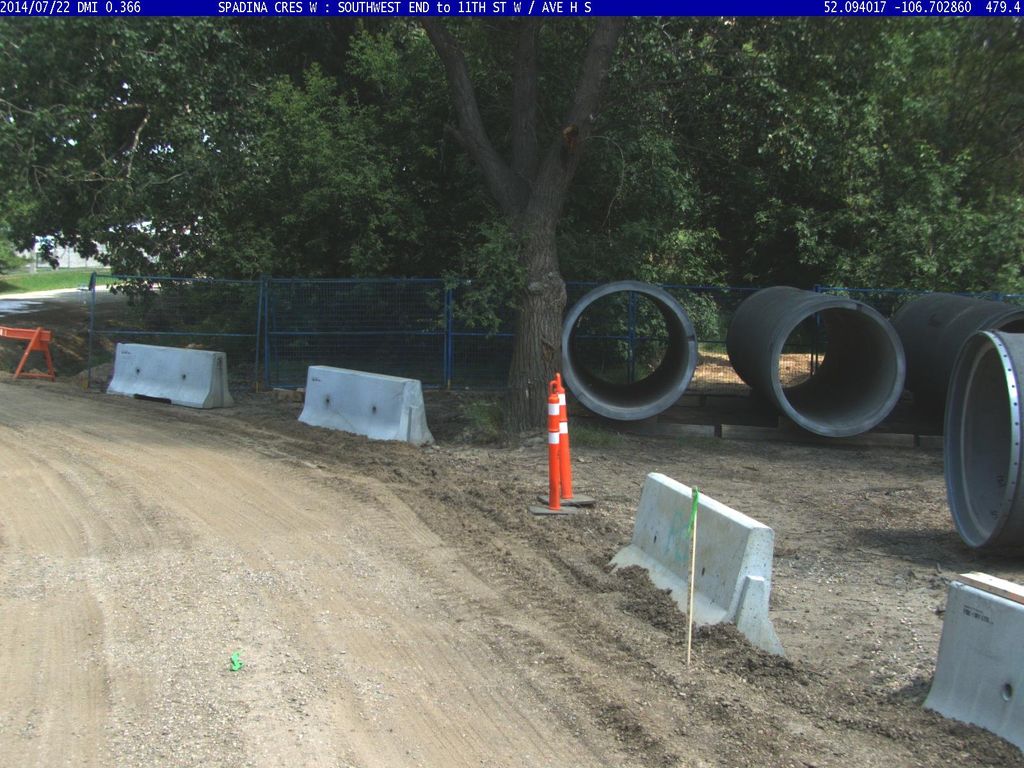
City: saskatoon